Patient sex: M
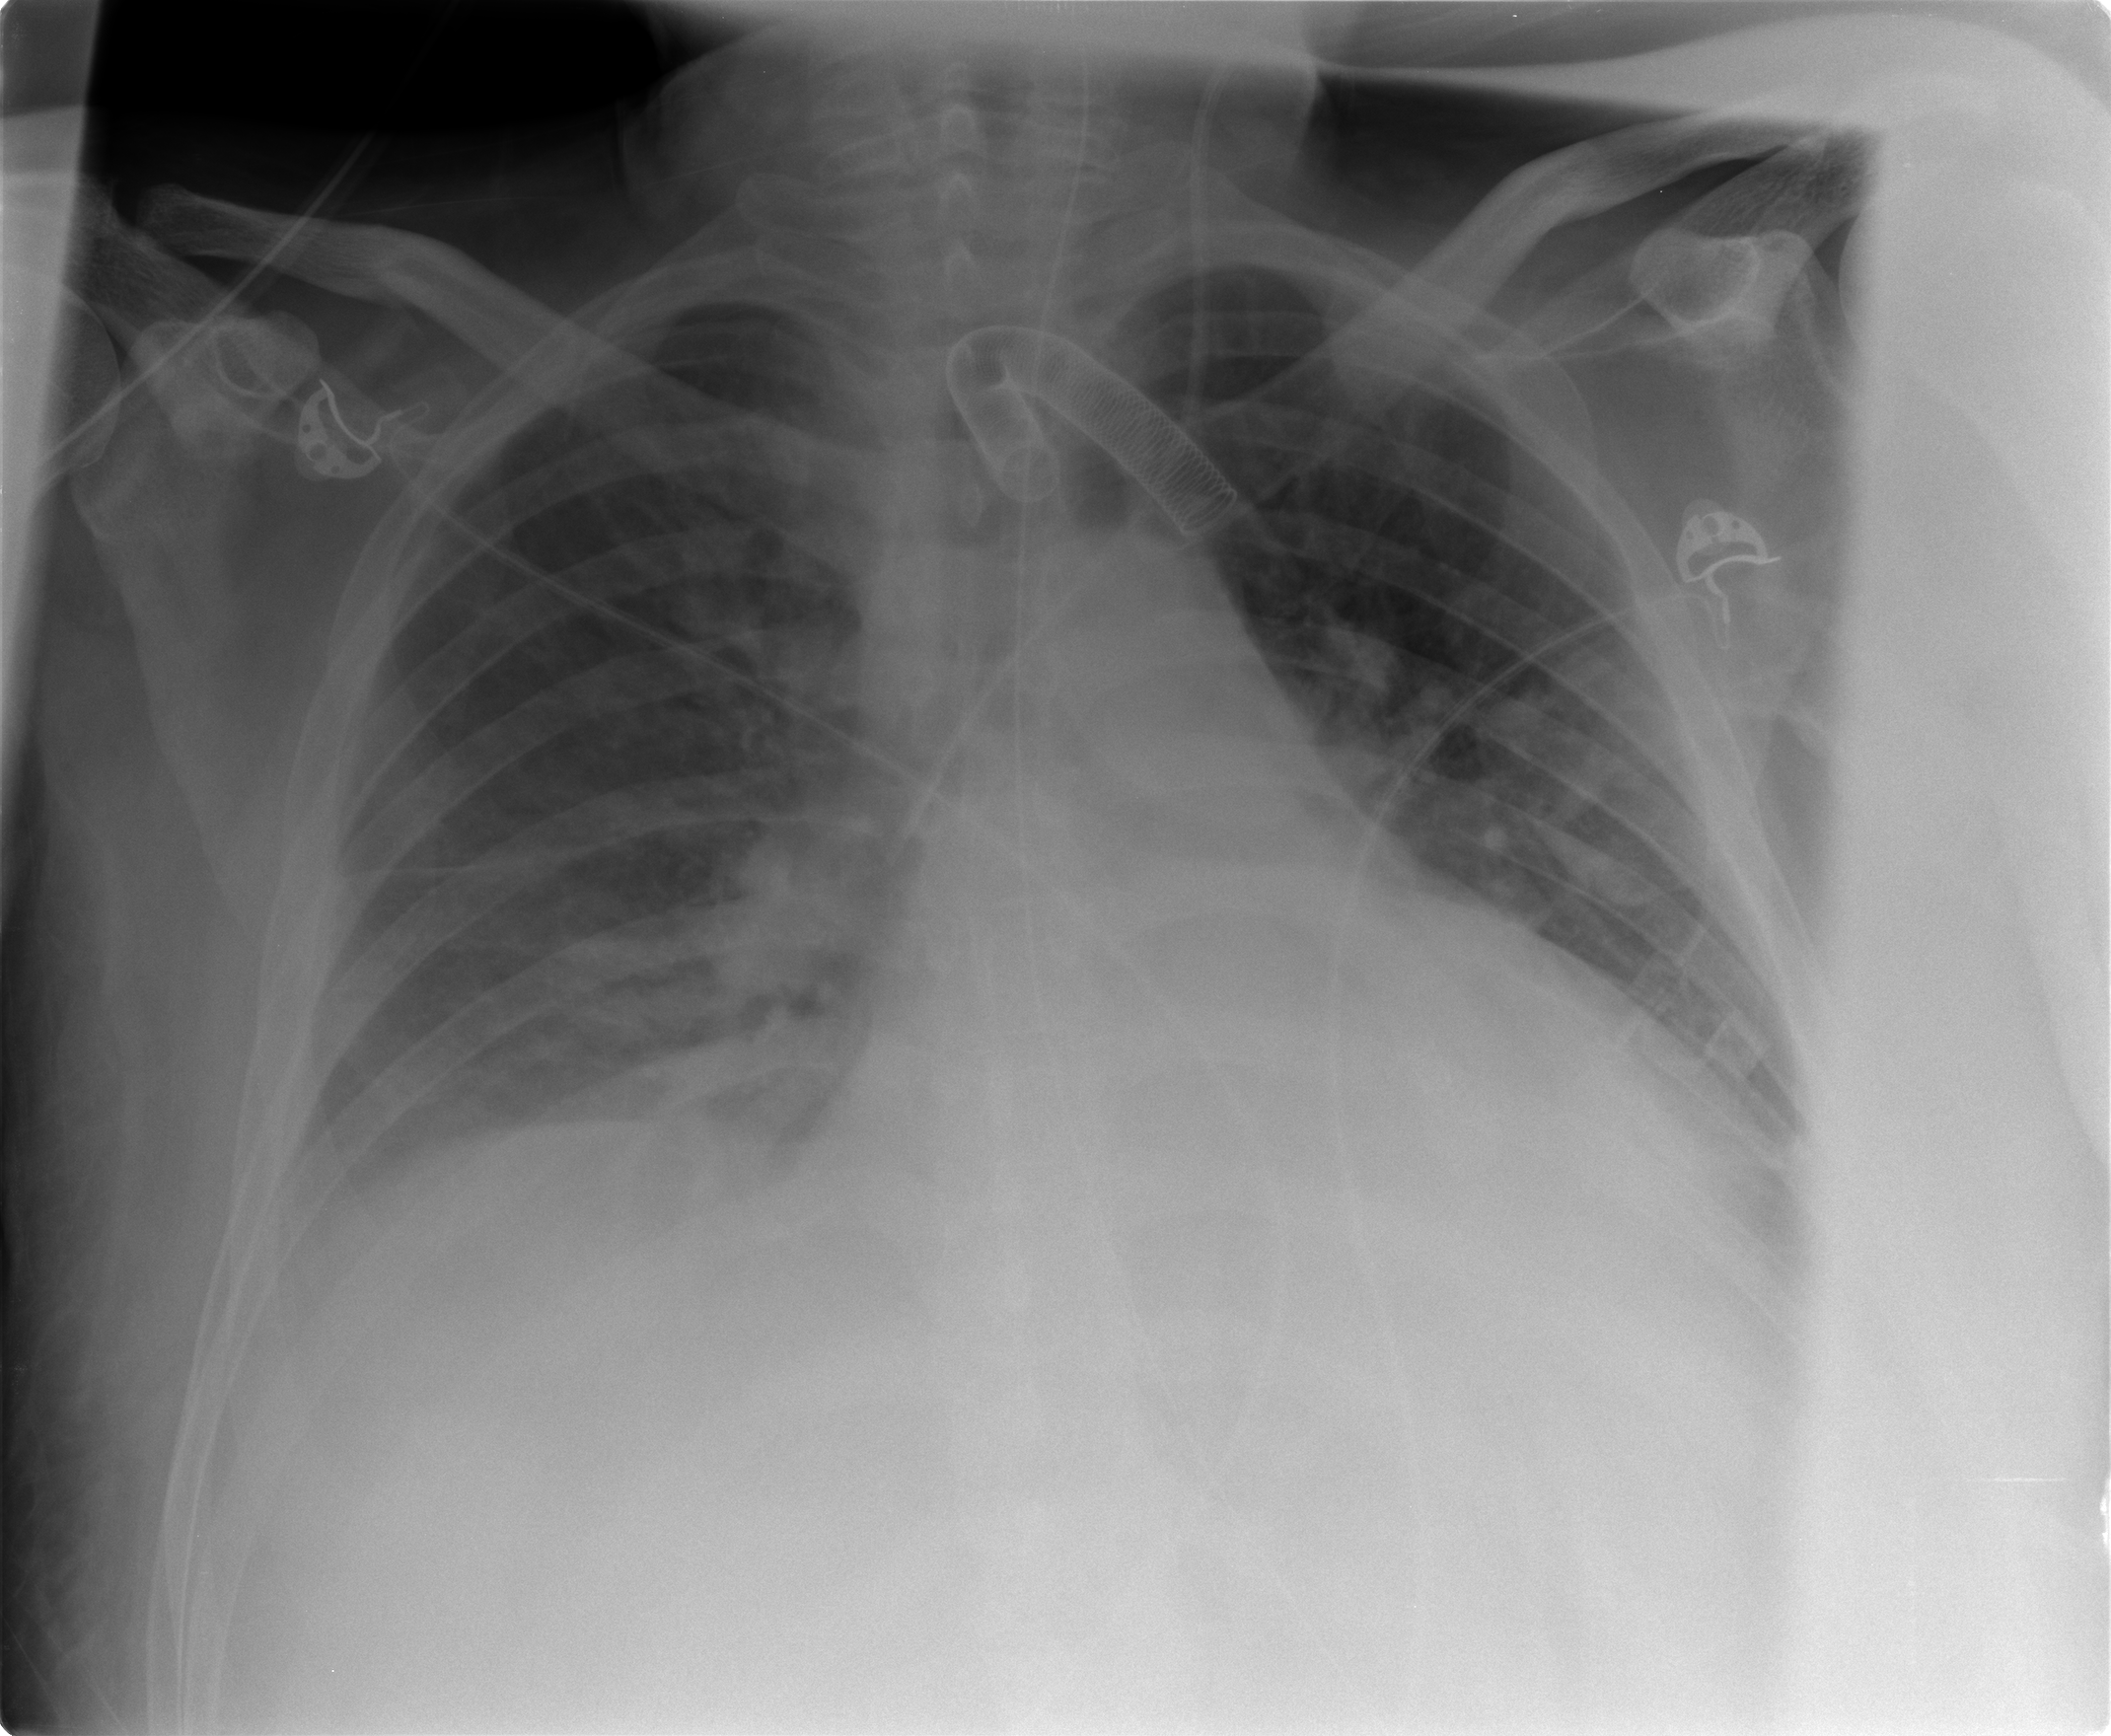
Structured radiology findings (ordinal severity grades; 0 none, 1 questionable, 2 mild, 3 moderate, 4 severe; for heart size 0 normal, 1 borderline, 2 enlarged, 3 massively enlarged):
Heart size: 2
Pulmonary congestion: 2
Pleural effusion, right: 2
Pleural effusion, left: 1
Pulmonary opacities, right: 2
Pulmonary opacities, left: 0
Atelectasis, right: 2
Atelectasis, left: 1